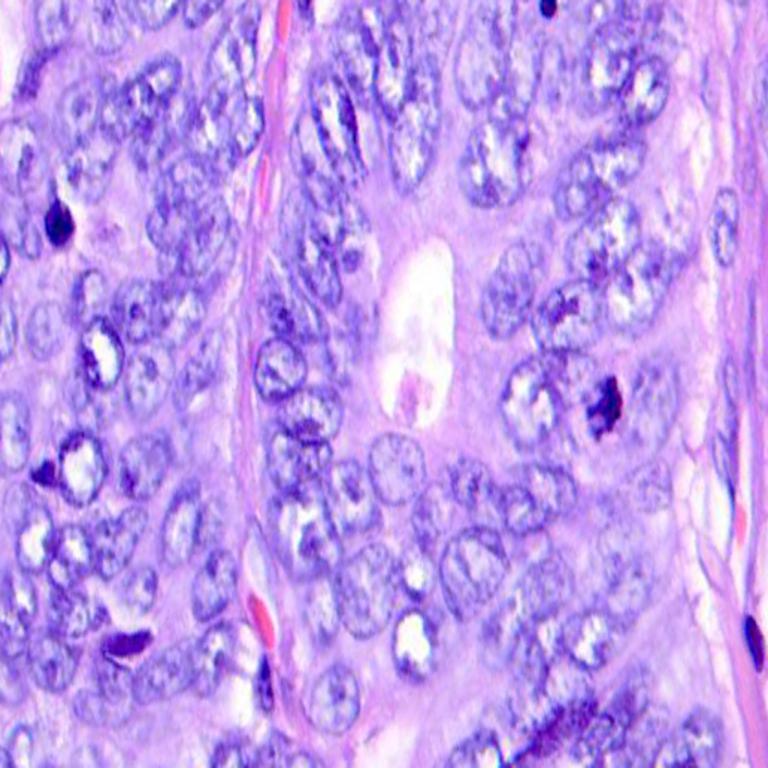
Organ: colon
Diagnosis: adenocarcinomas